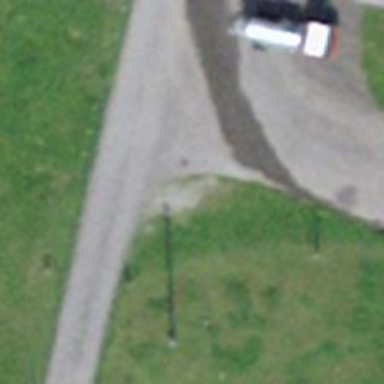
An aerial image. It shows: Guidepost providing information.